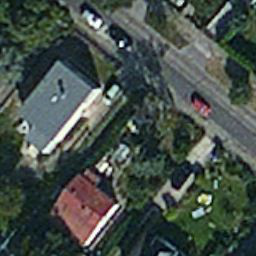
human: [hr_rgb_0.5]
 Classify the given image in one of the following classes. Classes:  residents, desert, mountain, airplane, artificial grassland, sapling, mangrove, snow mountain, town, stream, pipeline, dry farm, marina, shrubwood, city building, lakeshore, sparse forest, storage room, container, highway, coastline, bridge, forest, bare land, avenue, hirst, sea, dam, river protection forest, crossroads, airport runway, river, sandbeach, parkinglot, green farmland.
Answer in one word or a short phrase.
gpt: residents